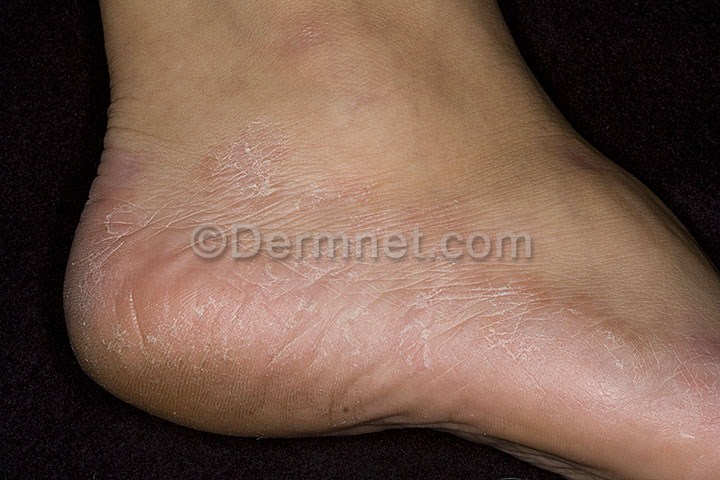
Disease: Tinea Ringworm Candidiasis and other Fungal Infections